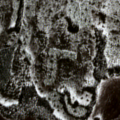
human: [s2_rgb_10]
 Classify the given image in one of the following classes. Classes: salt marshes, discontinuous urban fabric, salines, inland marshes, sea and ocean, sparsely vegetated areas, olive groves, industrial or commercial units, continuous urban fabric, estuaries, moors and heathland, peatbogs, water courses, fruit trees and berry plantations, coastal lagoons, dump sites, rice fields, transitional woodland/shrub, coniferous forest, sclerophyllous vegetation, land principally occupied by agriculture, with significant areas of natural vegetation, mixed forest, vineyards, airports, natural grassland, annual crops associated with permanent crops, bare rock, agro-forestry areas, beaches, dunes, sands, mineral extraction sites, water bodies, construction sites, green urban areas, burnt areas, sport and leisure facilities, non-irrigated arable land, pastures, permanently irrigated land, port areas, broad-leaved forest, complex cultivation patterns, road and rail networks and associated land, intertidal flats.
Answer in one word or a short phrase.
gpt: coniferous forest, transitional woodland/shrub, peatbogs